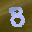
Label: 3